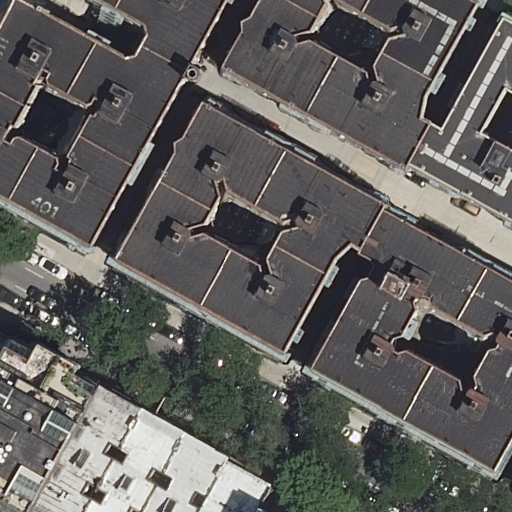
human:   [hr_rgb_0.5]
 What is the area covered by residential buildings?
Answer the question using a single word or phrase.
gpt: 4571m2

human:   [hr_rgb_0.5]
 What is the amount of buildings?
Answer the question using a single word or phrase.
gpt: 16

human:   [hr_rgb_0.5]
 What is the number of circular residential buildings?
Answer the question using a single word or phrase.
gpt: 0

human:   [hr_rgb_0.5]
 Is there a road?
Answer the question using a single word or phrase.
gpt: yes

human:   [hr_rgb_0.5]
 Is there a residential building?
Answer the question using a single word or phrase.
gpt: yes

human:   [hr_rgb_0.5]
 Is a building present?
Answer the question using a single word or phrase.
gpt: yes

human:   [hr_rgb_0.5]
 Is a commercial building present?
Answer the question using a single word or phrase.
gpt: no

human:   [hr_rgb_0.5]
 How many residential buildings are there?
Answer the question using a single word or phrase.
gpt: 16

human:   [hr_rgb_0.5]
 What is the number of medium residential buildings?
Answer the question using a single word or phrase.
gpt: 9

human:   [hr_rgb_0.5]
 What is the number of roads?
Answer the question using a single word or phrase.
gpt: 3

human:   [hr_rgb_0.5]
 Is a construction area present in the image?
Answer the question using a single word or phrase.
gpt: no

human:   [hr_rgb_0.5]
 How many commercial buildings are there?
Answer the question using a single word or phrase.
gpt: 0

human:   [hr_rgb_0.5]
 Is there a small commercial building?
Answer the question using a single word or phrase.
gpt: no

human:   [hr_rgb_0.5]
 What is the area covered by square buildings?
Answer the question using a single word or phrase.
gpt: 0m2

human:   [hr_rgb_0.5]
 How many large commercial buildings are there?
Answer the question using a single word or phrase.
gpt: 0

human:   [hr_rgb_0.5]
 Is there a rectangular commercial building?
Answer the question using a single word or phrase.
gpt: no

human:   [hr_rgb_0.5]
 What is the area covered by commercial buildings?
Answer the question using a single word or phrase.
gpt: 0m2

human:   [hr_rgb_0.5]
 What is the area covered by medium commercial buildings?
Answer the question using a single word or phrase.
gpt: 0m2

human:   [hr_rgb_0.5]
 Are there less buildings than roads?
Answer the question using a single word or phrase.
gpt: no

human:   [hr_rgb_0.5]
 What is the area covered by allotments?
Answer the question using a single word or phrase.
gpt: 0m2

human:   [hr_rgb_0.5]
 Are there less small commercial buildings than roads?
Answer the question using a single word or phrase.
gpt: yes

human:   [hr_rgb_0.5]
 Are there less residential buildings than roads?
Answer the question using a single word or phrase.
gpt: no

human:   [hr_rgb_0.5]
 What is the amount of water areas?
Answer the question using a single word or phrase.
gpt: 0

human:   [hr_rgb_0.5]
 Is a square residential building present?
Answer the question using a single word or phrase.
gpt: no

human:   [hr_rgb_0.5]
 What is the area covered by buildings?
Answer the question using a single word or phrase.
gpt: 4571m2

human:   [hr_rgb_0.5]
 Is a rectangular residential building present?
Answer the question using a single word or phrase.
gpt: yes

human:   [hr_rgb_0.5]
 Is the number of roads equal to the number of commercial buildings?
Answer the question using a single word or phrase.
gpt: no

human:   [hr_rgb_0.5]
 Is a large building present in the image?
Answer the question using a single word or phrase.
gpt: yes

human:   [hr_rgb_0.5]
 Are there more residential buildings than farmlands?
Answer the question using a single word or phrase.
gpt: yes

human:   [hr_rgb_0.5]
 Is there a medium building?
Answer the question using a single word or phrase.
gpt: yes

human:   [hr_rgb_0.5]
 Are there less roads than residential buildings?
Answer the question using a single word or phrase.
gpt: yes

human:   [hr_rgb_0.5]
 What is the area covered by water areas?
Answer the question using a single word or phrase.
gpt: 0m2

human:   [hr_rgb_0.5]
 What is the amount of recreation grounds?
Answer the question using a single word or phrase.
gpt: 0

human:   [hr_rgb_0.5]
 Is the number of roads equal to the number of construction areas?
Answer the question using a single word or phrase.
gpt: no

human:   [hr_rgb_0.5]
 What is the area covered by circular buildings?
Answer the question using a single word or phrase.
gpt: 0m2

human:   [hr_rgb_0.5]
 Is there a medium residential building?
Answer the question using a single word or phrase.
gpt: yes

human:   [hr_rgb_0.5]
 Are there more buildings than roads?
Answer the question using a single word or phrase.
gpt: yes

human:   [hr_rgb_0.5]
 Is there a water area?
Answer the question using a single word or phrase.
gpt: no

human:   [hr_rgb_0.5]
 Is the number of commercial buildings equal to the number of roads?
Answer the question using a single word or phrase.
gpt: no

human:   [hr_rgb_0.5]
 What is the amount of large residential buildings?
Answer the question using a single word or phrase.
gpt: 3

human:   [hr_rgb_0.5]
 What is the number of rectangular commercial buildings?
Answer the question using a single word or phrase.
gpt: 0

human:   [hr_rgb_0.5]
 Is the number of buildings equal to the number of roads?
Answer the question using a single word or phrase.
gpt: no

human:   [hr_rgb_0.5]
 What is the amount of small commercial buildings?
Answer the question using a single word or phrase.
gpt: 0

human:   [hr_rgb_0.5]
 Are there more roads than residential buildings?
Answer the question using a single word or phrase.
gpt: no

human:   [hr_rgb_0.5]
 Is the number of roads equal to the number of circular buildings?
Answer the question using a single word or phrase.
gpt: no

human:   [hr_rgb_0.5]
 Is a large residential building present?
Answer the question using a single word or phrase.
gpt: yes

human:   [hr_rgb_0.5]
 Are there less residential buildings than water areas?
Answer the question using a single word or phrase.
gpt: no

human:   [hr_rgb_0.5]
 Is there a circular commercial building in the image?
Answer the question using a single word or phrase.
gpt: no

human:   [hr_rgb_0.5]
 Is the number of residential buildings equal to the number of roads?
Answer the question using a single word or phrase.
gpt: no

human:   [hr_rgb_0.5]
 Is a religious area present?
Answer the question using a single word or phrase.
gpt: no

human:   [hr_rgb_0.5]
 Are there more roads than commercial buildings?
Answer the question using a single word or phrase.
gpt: yes

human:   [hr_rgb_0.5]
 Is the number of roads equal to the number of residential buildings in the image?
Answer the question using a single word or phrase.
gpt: no

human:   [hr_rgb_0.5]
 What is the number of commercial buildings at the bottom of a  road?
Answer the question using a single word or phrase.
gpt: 0

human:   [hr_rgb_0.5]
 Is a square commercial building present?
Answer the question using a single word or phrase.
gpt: no

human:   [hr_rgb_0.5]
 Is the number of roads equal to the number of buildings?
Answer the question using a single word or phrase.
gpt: no

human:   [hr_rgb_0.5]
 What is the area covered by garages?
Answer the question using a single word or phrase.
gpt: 0m2

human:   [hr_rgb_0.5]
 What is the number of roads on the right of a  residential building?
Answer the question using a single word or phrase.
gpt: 3

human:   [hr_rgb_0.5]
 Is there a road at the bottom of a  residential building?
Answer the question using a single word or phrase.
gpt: yes

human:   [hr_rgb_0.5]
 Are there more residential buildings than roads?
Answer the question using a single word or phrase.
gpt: yes

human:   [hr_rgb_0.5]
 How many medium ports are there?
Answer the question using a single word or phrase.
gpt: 0

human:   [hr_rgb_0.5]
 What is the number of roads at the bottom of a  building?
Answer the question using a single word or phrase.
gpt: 3

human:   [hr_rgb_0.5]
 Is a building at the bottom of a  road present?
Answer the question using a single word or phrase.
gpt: yes

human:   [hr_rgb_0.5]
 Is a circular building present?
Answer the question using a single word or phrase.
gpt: no

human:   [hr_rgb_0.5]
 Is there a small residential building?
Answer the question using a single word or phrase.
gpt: yes